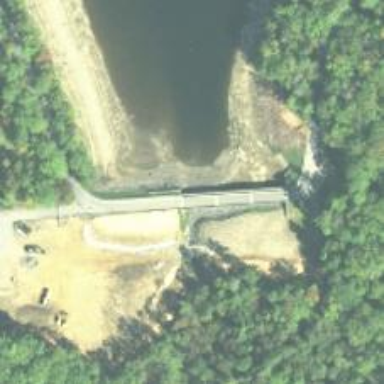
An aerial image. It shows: Dam across waterway.